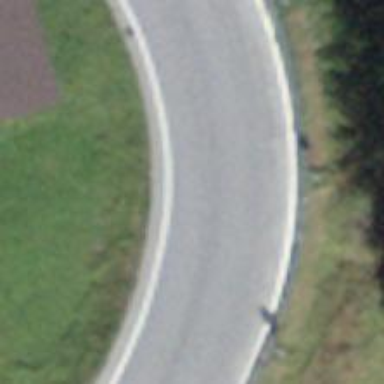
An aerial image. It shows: Primary road with asphalt surface and no sidewalk.